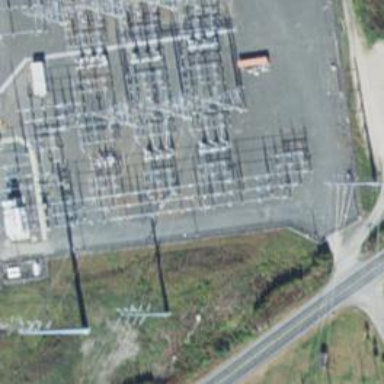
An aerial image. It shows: Switch for power supply.